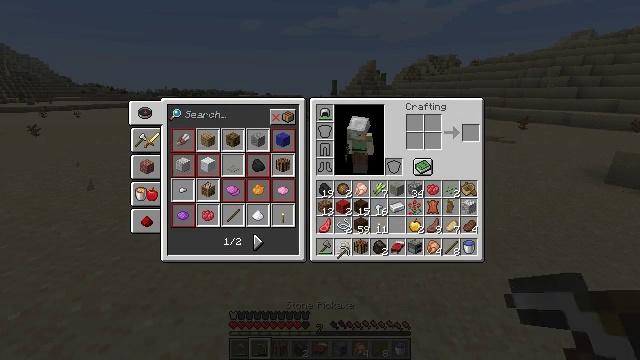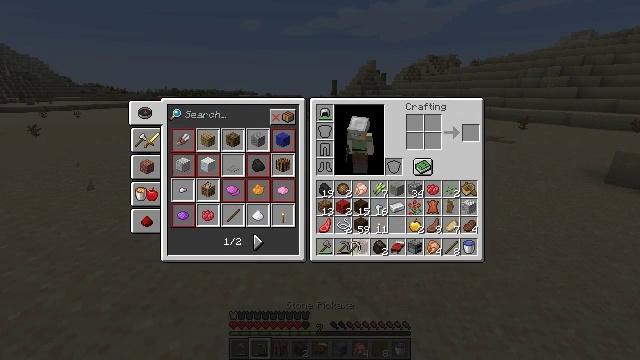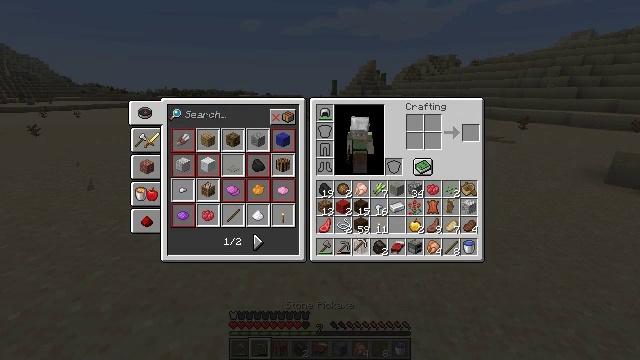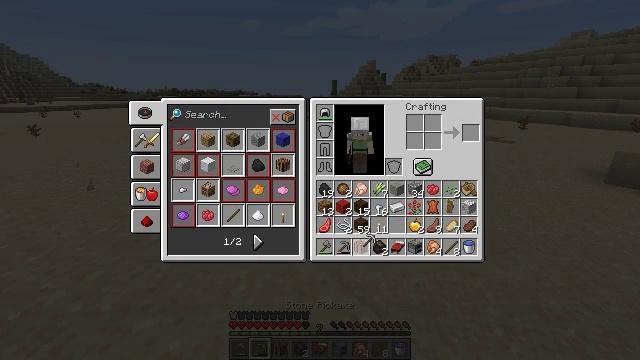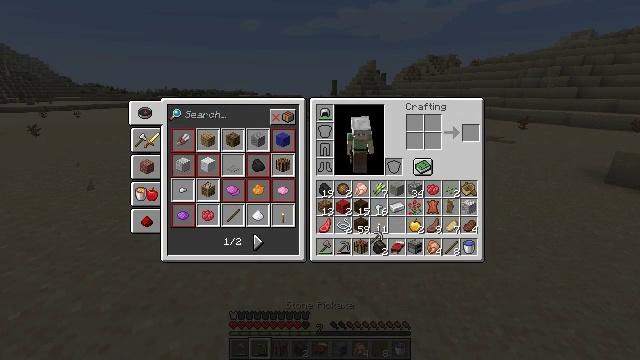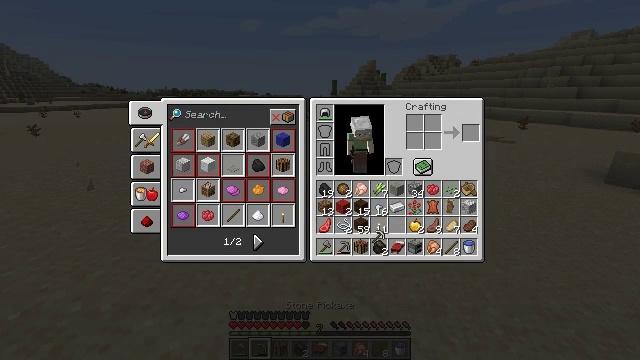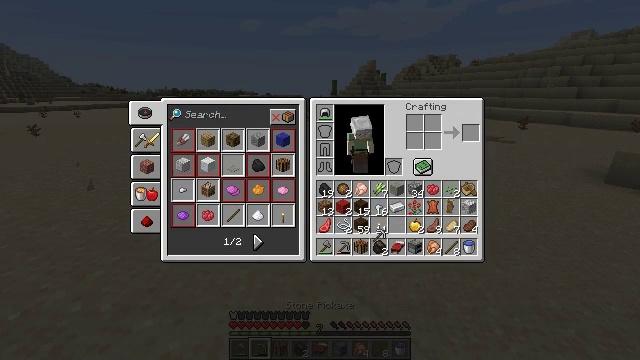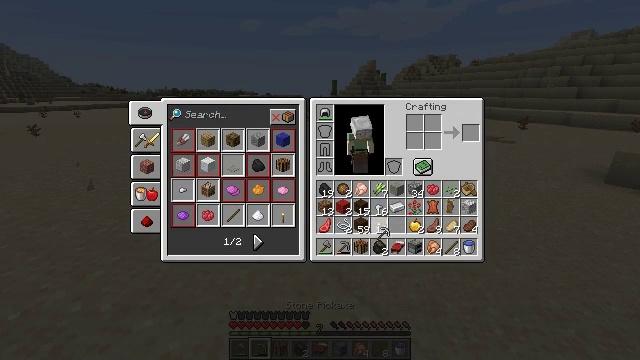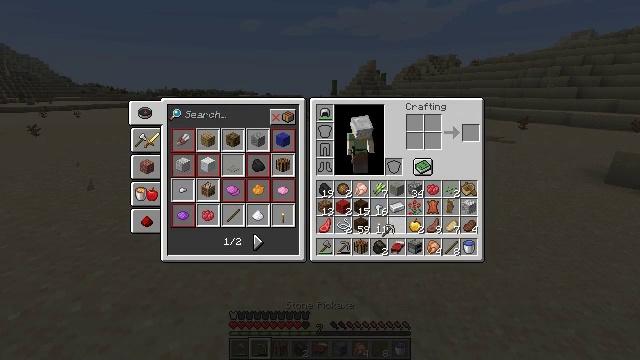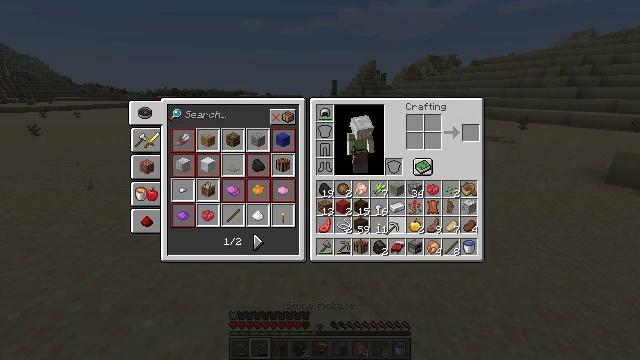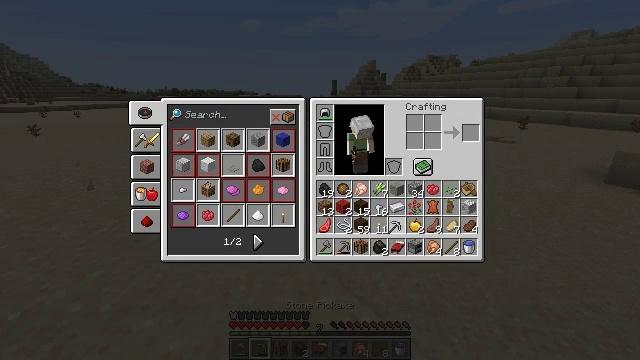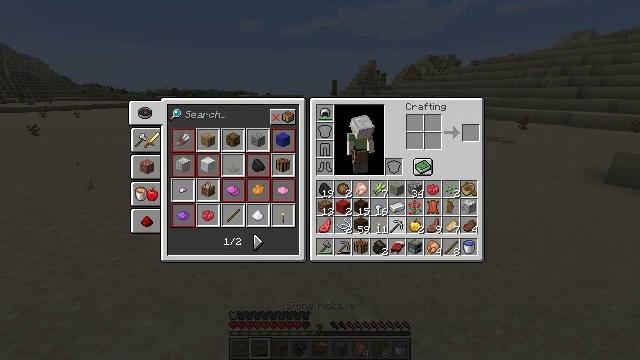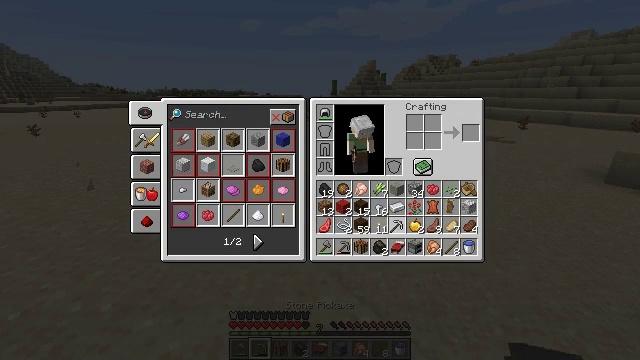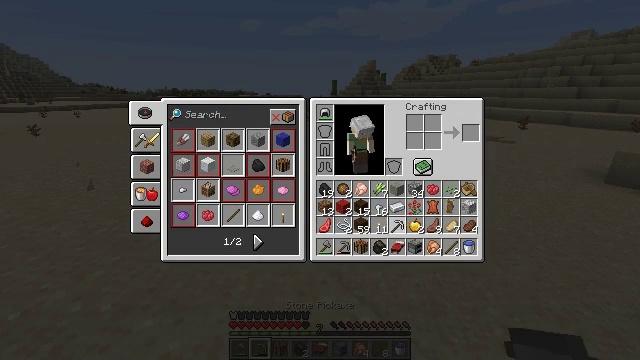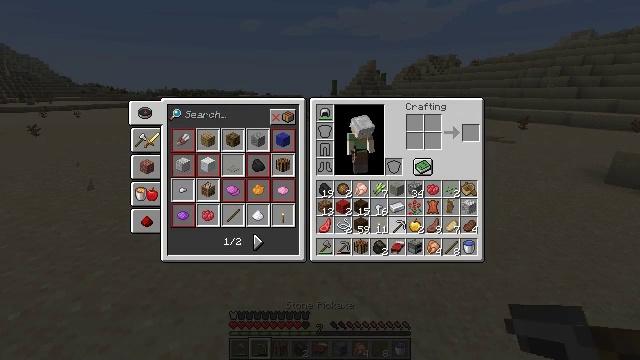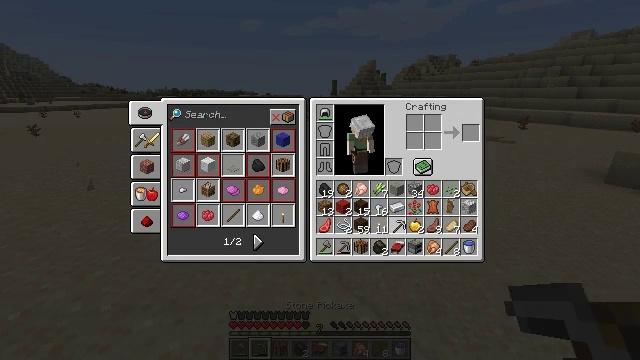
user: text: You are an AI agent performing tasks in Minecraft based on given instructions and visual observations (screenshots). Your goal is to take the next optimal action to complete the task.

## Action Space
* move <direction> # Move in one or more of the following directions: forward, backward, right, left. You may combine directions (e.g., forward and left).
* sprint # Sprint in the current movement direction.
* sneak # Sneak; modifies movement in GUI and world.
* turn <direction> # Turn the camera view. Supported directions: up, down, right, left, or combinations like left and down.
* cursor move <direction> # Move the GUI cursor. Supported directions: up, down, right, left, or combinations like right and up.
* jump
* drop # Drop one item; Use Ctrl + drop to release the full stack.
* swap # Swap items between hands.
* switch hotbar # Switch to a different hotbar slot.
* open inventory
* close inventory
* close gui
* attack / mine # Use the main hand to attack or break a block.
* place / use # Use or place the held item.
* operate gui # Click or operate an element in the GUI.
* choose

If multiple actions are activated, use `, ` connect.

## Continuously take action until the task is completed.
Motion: motion action
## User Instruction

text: Drop a rose bush.
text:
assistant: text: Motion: cursor move right
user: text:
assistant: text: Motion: no_op
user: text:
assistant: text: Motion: cursor move right
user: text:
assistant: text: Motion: cursor move right
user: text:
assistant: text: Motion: no_op
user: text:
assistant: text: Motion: no_op
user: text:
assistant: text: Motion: no_op
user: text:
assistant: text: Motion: no_op
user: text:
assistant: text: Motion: no_op
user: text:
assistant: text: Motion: no_op
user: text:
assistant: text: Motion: no_op
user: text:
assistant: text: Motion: no_op
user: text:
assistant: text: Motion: no_op
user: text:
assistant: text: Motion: operate gui
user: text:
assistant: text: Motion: operate gui
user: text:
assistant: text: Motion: no_op
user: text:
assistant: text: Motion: no_op
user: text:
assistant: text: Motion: no_op
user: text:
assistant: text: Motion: no_op
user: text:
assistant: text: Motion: no_op
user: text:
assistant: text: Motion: cursor move right
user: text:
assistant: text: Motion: cursor move right
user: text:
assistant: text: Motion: no_op
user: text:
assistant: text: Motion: no_op
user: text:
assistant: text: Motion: no_op
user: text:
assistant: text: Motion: no_op
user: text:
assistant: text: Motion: no_op
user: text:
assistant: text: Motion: no_op
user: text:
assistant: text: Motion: cursor move right
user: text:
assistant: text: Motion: no_op